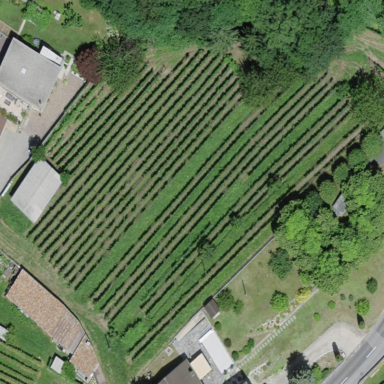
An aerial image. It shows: Vineyard with grape crops.